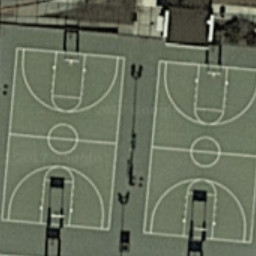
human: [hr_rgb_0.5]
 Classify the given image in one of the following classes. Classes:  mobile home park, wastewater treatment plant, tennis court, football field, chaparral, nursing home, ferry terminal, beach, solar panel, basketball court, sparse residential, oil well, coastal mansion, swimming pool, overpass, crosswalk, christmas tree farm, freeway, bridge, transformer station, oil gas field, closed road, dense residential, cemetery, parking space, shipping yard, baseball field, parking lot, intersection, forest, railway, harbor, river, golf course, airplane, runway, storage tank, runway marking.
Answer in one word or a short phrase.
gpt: basketball court